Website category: book
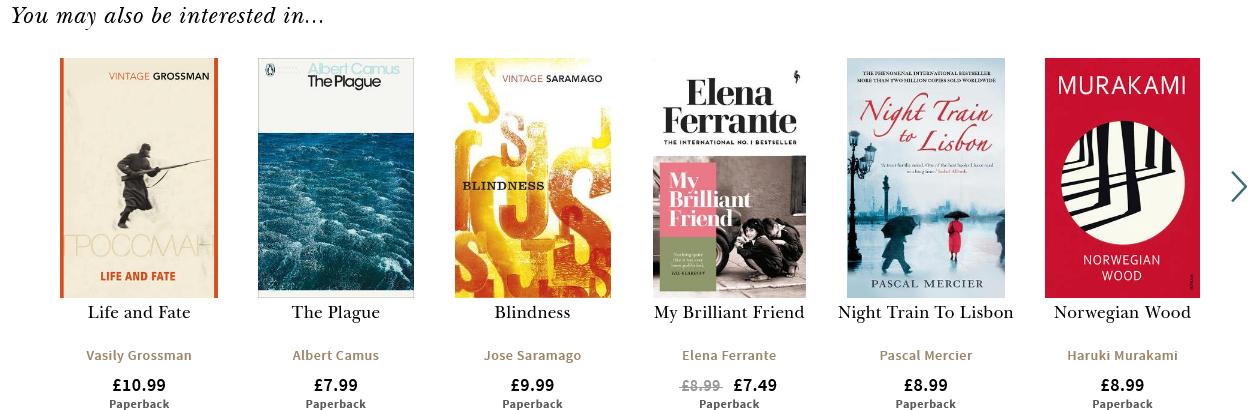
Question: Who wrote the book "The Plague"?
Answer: Albert Camus

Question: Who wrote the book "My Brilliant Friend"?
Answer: Elena Ferrante

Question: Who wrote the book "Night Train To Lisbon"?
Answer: Pascal Mercier

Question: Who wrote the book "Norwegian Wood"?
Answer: Haruki Murakami

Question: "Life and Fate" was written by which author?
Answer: Vasily Grossman

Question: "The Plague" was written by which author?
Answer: Albert Camus

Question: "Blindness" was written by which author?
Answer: Jose Saramago

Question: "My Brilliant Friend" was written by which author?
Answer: Elena Ferrante

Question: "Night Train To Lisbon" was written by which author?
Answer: Pascal Mercier

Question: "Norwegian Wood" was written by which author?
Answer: Haruki Murakami

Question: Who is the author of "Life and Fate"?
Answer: Vasily Grossman

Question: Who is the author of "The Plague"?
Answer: Albert Camus

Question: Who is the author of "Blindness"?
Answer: Jose Saramago

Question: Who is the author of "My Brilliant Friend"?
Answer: Elena Ferrante

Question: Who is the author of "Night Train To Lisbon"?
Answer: Pascal Mercier

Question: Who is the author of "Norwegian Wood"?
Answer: Haruki Murakami

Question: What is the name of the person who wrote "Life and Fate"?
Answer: Vasily Grossman

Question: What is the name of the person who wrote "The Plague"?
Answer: Albert Camus

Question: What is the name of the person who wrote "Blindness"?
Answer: Jose Saramago

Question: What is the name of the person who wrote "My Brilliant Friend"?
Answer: Elena Ferrante

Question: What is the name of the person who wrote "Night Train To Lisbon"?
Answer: Pascal Mercier

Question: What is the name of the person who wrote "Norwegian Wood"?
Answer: Haruki Murakami

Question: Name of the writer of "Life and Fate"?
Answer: Vasily Grossman

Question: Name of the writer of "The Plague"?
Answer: Albert Camus

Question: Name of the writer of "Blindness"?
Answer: Jose Saramago

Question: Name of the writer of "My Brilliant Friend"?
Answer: Elena Ferrante

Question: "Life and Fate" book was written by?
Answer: Vasily Grossman

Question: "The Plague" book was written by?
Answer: Albert Camus

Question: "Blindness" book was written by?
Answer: Jose Saramago

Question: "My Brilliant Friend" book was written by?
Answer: Elena Ferrante

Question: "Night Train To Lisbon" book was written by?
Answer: Pascal Mercier

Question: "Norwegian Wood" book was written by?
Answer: Haruki Murakami

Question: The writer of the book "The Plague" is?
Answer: Albert Camus

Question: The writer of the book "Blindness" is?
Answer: Jose Saramago

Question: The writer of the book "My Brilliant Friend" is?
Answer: Elena Ferrante

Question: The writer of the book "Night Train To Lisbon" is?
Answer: Pascal Mercier

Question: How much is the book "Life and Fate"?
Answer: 10.99

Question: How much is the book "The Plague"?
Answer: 7.99

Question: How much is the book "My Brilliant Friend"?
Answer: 7.49

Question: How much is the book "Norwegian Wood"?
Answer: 8.99

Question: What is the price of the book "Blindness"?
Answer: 9.99

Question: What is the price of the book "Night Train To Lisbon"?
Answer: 8.99

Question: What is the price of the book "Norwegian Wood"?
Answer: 8.99

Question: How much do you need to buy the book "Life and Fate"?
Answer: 10.99

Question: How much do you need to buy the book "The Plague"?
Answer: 7.99

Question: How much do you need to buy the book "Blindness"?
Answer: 9.99

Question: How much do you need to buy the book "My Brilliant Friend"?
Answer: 7.49

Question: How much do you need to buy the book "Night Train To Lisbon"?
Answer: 8.99

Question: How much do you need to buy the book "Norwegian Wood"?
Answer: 8.99

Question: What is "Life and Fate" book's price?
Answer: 10.99

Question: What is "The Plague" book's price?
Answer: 7.99

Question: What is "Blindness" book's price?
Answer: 9.99

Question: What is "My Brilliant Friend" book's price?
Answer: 7.49

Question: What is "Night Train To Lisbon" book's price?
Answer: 8.99

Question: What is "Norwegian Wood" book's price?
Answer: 8.99

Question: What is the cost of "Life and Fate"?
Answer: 10.99

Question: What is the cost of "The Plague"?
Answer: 7.99

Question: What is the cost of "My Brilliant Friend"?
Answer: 7.49

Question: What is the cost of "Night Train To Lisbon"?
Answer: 8.99

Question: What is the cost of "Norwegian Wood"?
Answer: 8.99

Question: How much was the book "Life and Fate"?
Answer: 10.99

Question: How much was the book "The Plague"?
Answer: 7.99

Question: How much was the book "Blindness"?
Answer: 9.99

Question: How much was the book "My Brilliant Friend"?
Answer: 7.49